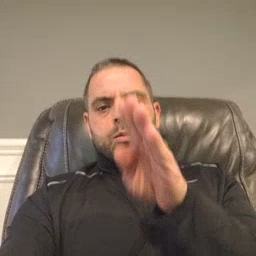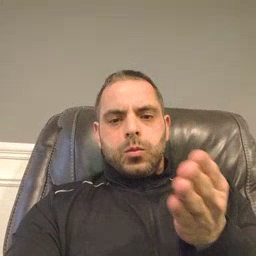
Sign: open